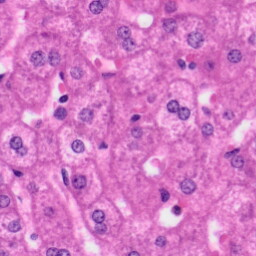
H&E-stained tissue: Liver